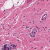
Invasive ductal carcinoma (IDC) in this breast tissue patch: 0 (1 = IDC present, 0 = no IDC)